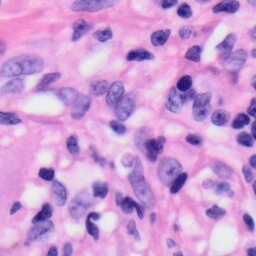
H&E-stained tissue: Skin